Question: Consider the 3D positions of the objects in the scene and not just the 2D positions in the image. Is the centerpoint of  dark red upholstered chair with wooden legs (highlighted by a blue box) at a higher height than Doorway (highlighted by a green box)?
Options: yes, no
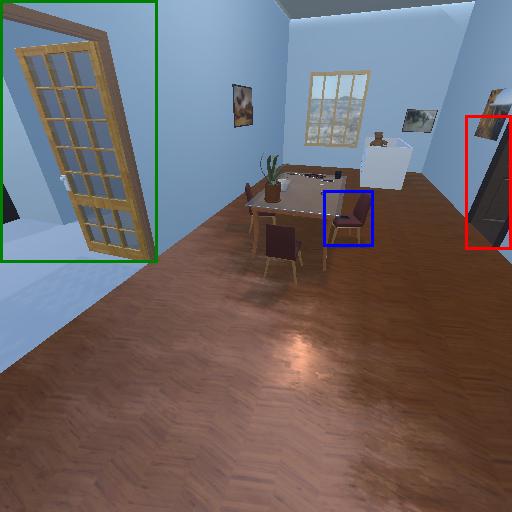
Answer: yes